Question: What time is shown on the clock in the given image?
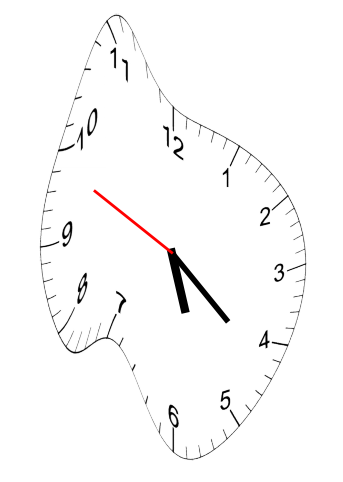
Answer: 05:21:49